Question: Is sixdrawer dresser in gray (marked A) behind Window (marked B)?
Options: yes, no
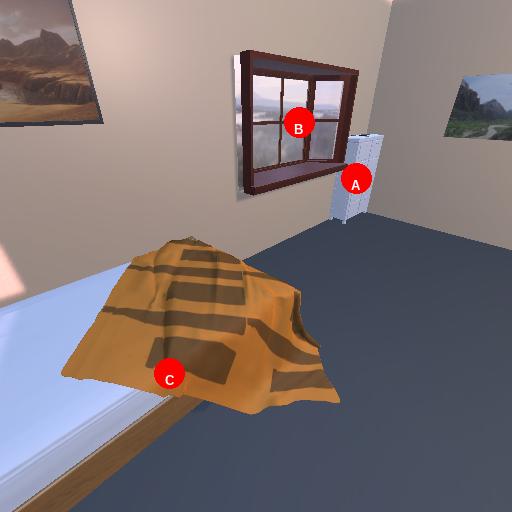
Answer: yes